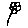
Label: flower